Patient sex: M
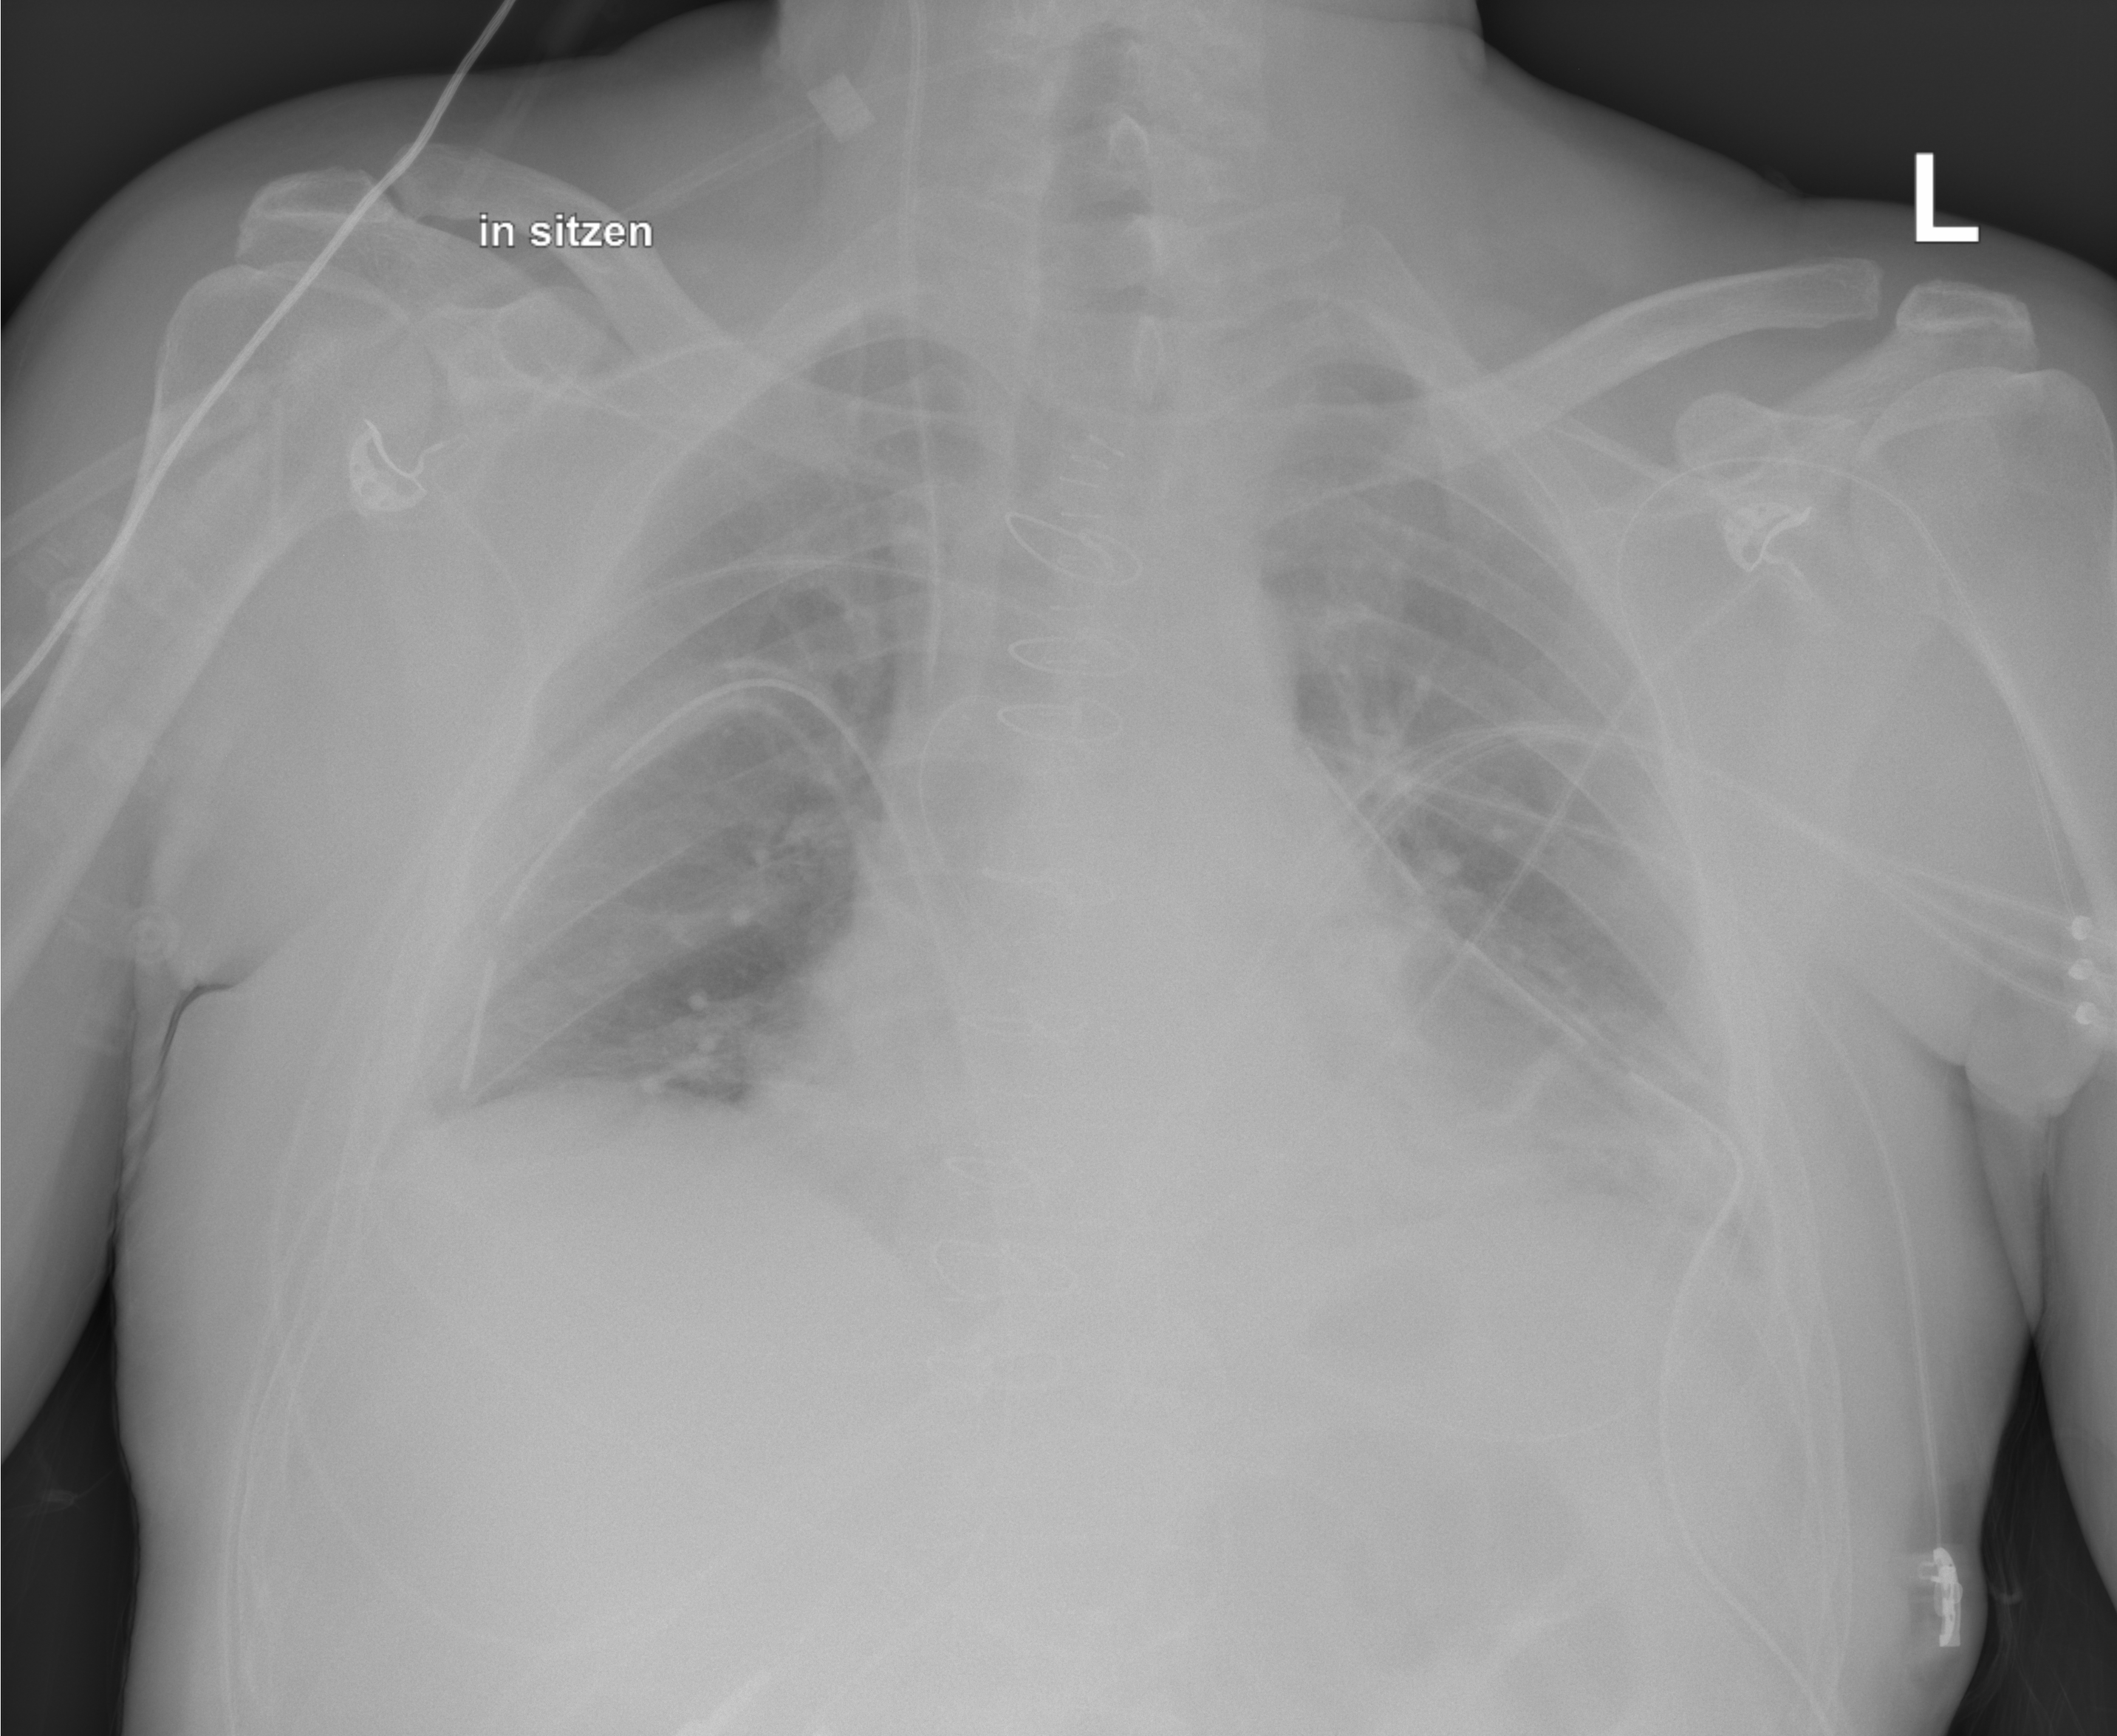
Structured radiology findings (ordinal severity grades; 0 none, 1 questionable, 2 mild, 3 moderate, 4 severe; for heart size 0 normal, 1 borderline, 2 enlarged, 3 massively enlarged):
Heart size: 1
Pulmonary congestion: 2
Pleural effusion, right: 0
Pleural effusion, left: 2
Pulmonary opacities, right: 0
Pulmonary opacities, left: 0
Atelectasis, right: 0
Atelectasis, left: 2